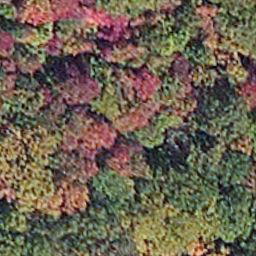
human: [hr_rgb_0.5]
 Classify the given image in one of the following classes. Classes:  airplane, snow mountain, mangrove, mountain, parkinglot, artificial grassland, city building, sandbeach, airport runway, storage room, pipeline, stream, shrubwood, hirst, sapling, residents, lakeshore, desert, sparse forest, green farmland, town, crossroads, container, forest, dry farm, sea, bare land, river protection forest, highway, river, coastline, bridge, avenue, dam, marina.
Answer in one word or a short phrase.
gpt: mangrove